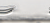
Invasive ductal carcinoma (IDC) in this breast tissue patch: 0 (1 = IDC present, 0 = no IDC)